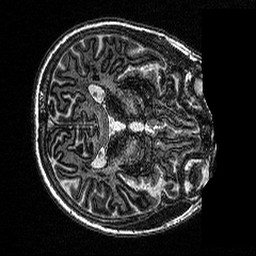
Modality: MP2RAGE
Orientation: axial
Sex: female
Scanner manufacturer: siemens
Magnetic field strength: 3 T
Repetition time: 5 s
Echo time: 0.00292 s